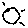
Label: sun